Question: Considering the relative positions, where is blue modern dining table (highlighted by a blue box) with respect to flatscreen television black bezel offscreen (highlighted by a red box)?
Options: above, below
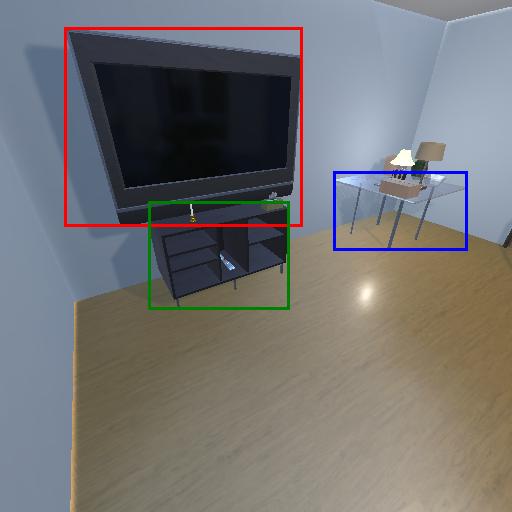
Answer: above